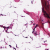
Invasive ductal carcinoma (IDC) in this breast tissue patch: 0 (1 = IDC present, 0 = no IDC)